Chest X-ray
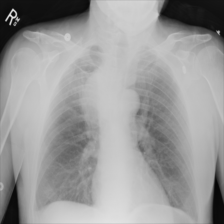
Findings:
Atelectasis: negative
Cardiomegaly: negative
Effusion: negative
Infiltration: negative
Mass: positive
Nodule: negative
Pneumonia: negative
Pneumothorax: negative
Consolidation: negative
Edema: negative
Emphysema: negative
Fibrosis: negative
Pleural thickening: negative
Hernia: negative